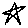
Label: star